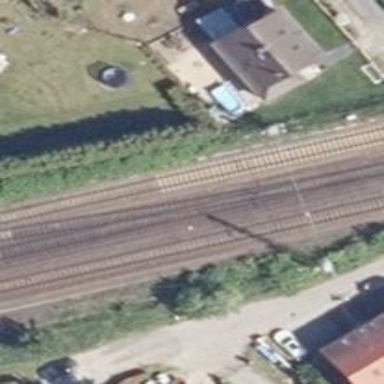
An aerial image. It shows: Railway track with contact line for electrification.